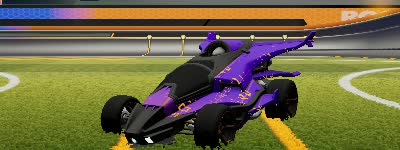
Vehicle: aftershock